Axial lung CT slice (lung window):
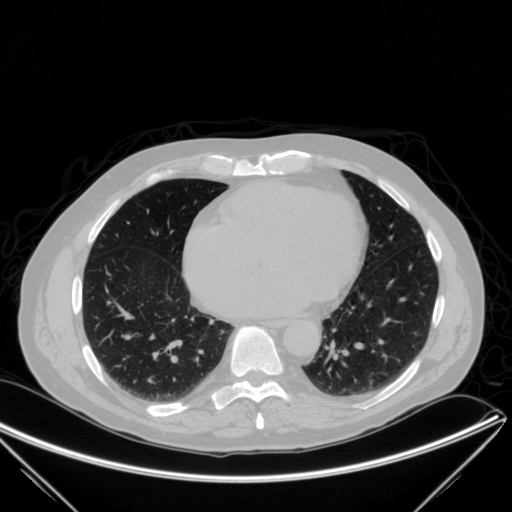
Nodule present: no